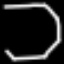
Label: octagon